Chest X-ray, PA view. Patient: 56 years old, sex M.
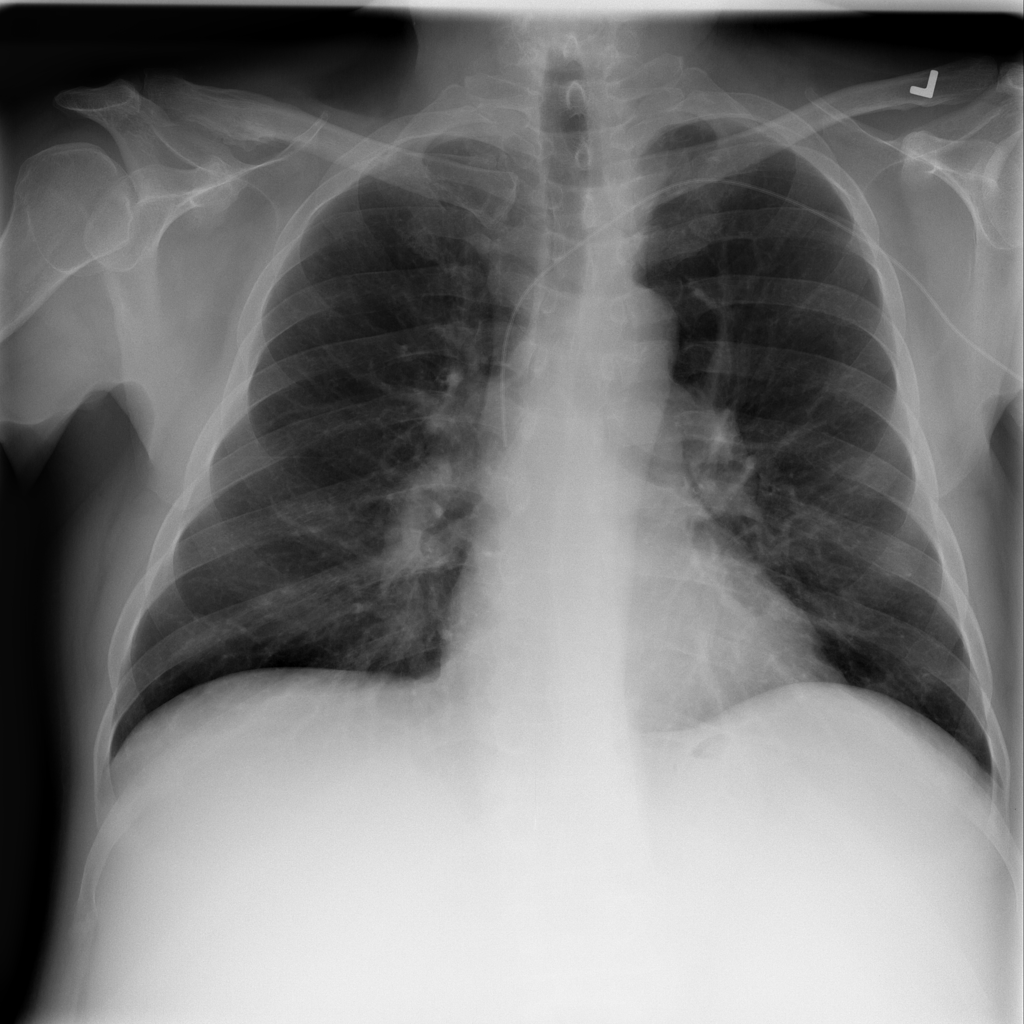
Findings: No Finding